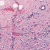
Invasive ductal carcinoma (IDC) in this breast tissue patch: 1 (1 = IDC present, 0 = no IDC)